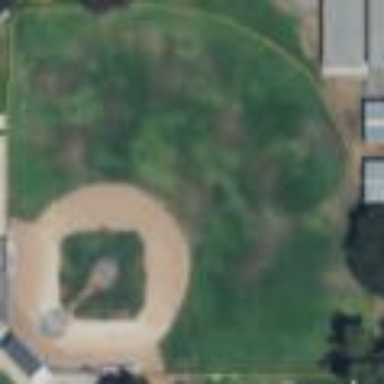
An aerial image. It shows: Baseball pitch for leisure land activities.